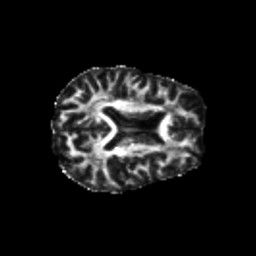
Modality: FA
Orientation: axial
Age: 27
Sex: female
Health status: healthy
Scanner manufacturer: siemens
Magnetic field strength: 3 T
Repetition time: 10.8 s
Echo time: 0.082 s